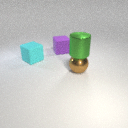
large brown metal sphere to the right of large purple rubber cube